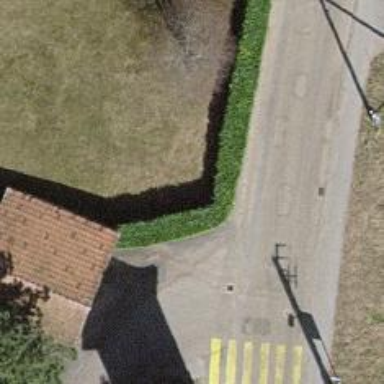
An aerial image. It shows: Hedge acting as barrier.